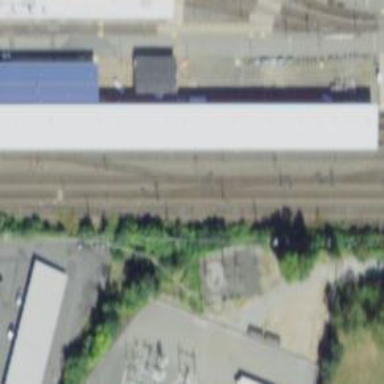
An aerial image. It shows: Light rail yard with electrified contact lines.